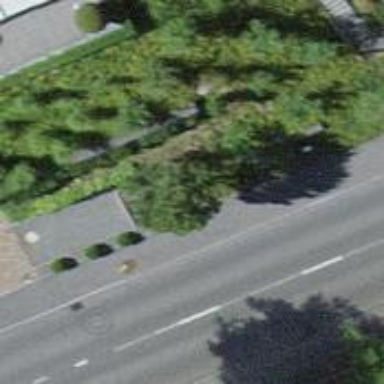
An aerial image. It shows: Sidewalk.